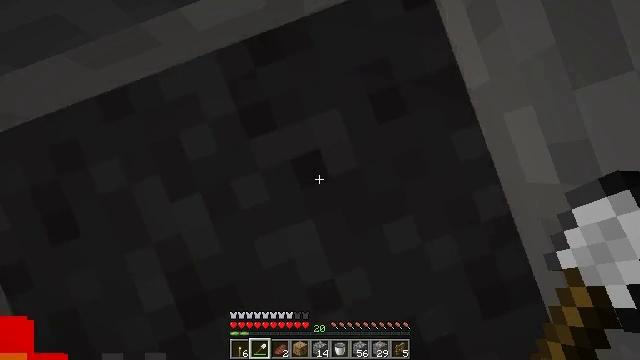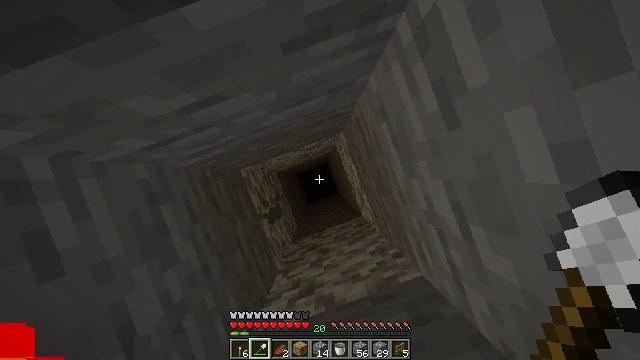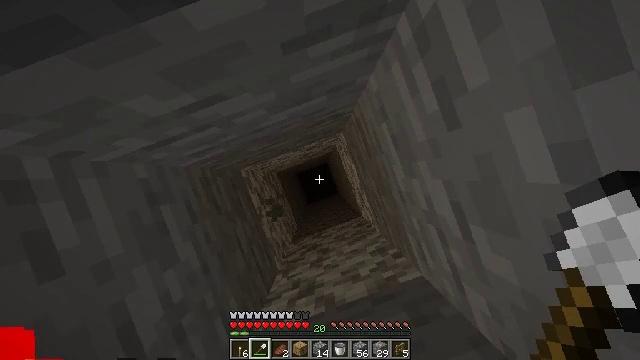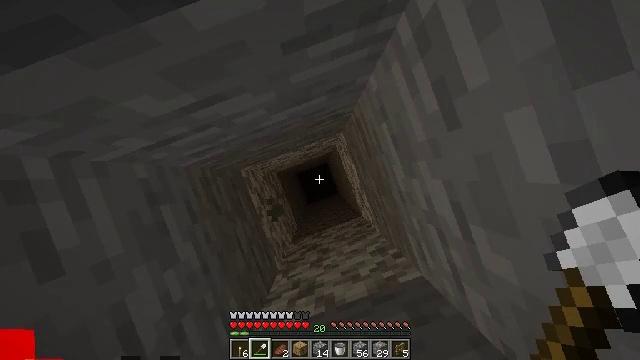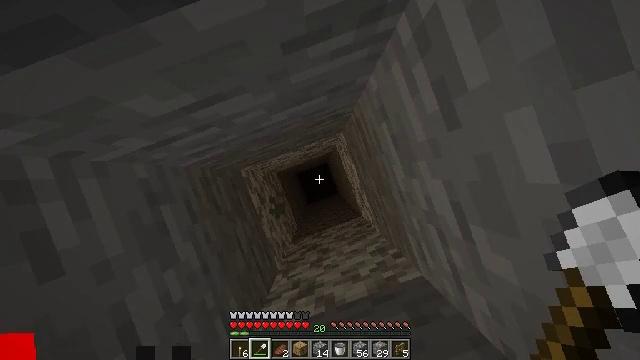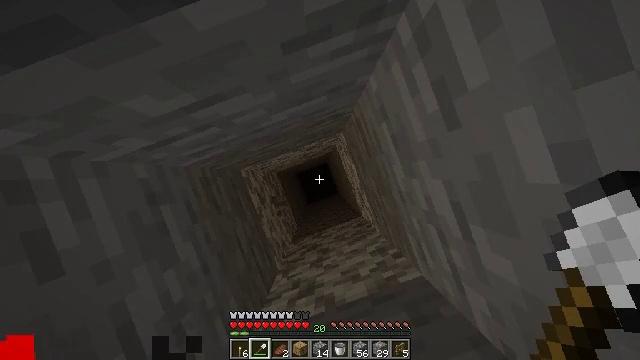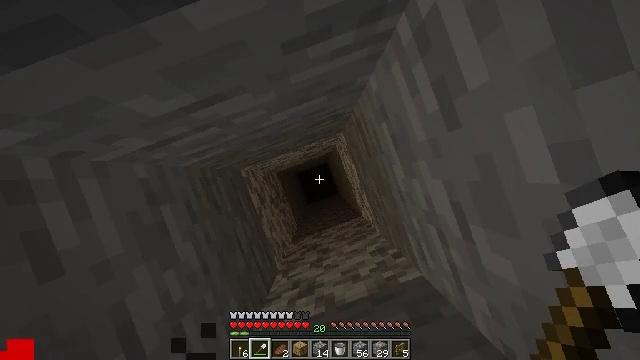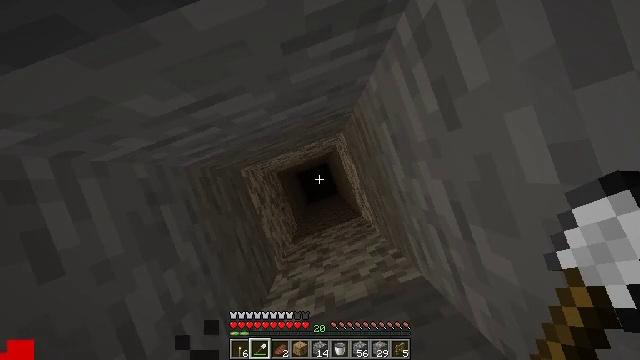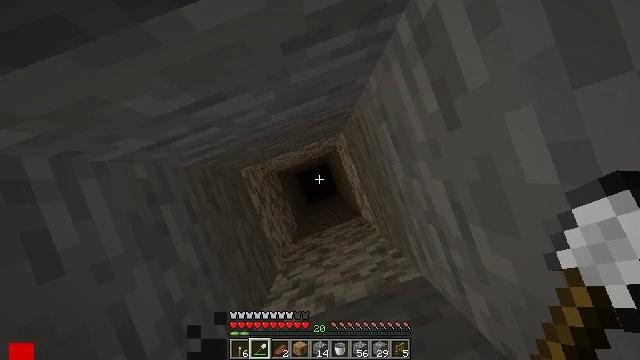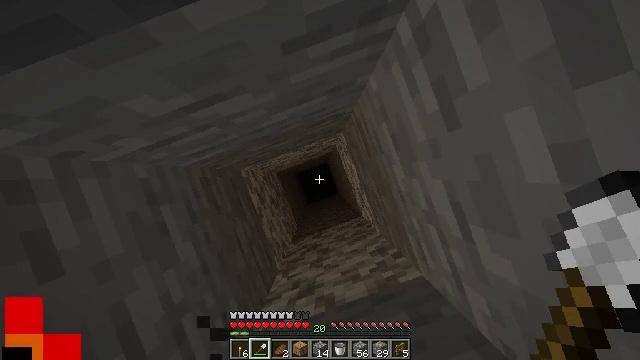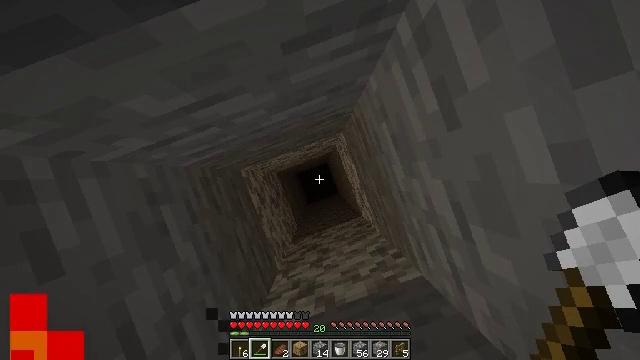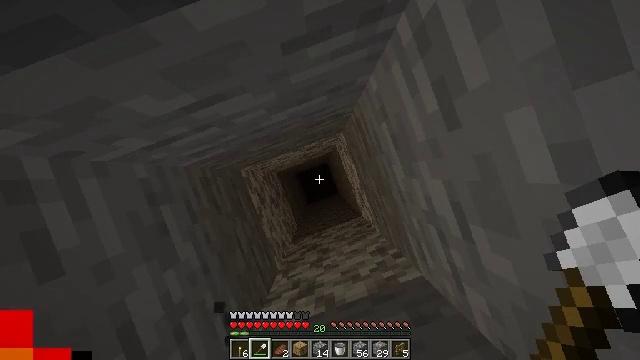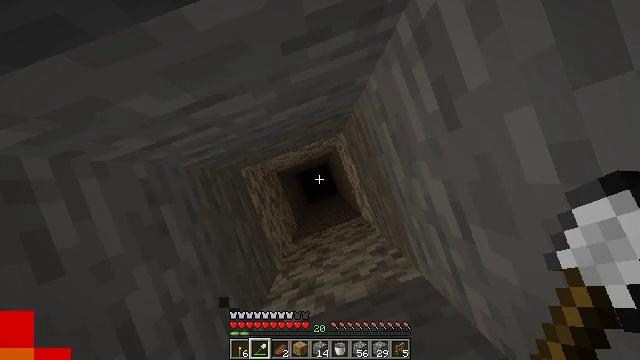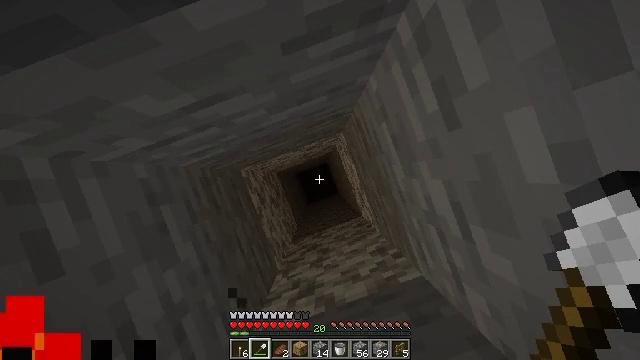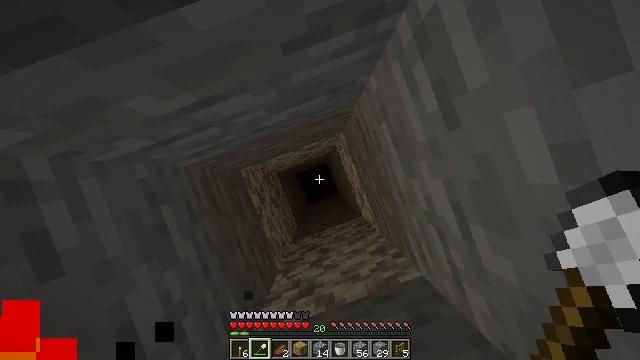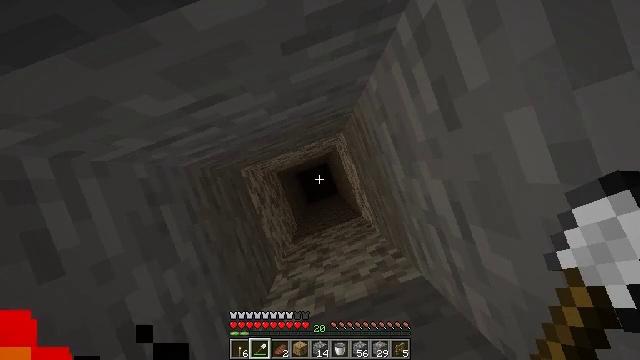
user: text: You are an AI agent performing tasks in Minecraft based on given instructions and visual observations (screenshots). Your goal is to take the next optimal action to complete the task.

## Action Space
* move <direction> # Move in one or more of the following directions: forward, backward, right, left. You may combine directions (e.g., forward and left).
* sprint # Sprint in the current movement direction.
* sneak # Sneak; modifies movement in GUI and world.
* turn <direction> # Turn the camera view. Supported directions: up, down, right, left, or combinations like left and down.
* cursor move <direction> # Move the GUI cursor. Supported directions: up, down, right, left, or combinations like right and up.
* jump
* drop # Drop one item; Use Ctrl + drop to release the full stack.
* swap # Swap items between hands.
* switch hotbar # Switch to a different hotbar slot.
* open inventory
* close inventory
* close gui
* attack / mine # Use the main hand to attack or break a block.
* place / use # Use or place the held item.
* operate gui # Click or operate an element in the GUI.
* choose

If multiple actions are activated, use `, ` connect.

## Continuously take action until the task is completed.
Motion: motion action
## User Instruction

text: Mine the wall torch to remove it.
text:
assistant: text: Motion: attack / mine
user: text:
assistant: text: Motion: attack / mine
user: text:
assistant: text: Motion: attack / mine
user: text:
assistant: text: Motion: attack / mine
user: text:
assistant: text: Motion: attack / mine
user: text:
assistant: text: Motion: attack / mine
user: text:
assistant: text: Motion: attack / mine
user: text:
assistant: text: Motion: attack / mine
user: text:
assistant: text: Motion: attack / mine
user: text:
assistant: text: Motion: attack / mine
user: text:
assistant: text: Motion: attack / mine
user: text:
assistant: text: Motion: attack / mine
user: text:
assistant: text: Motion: attack / mine
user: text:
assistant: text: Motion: attack / mine
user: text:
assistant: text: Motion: attack / mine
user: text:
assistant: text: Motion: attack / mine
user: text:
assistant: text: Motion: attack / mine
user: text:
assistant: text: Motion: attack / mine
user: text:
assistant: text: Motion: attack / mine
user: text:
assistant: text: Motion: attack / mine
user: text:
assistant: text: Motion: no_op
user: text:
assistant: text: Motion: no_op
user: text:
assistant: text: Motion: no_op
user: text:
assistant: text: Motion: turn down
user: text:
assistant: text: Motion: no_op
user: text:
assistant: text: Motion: turn right and down
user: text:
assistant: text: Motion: turn right and down
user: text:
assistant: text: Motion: turn down
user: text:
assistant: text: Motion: turn right and down
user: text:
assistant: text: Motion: turn right and down